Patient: sex M, age 63
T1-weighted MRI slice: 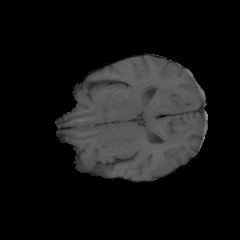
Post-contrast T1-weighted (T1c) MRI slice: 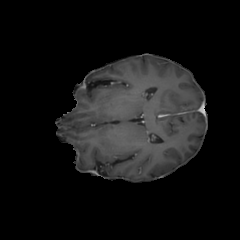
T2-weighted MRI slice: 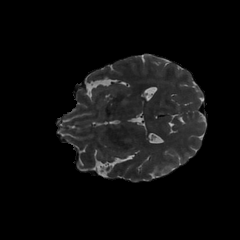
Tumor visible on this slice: no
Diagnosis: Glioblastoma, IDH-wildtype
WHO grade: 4